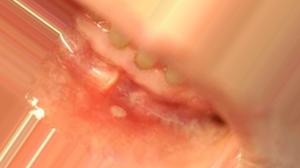
Condition: Mouth Ulcer